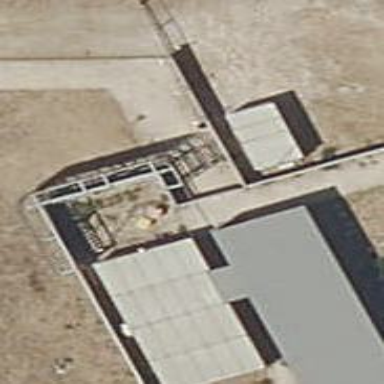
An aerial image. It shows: Metal fence.